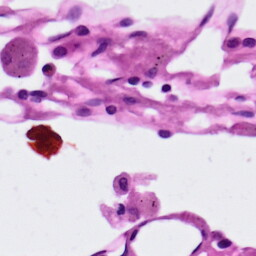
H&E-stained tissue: Lung